Question: I have a table 'tblUniqueRec' with 14 fields. I'm using a form, 'frmUniqueRec' to display those fields in text boxes and using 3 combo boxes to filter the records. 3 of the 14 fields will be used as a filter criteria. See this table for an example:

Value1, Value2, Value3 are the 3 values that will be in 3 separate combo boxes, and depending on which is selected, it will show Field4-Field14 that aligns with all 3 criteria.
I have tried the following:
Populate each textbox using a query in VBA by setting the control source for that text box a query:
'''
1Val = Nz(Me.Value1.Value, "")
2Val = Nz(Me.Value2.Value, "")
3Val = Nz(Me.Value3.Value, "")
qryZone = "SELECT Value1FROM tblUniqueRec WHERE Value1= '" & 1Val & "' and Value2= '" & 2Val & "' and Value3 = '" & 3Val & "'"""
Me.textbox1.ControlSource = qryZone
'''
I've tried doing so in the property sheet as well as VBA, but neither worked.
I have also tried setting the default value in the property sheet for each text box to a 'DLookUp', but this also didn't work:
'''
=DLookUp([Field1],[tblUniqueRec],[Value1]=[1Val] And [Value2]=[2Val] And [Value3]=[3Val])
'''
I also tried 'DLookUp' where I hard coded the values and it didn't work.
How can I do this properly?
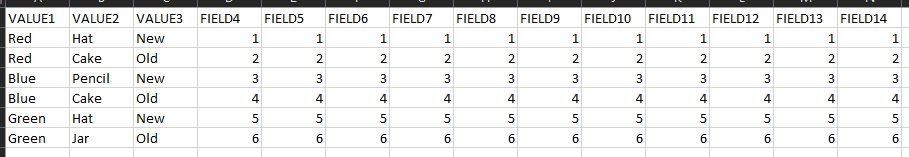
Answer: The common way to do this is to filter the form with unbound combo boxes:
<URL>
form before filter:
<URL>
form after filtering:
<URL>
First note is that normally you would have a Value1 type table filled with all the values Value1 can take. Normally the combobox rowsource is made using a type table including the type table index but here we don't have that. Instead select only Value1 and make sure to find the unique values only property of the rowsource query and set it to yes.
Once the comboboxes are done hook them up to the form using the afterupdate event. use the same code in each event or abstract it to a function.
'''
Private Sub cmbValue1_AfterUpdate()
'Form_frmUniqueRecords.Filter = cmbValue1.Value
'note the single quotes around values ( ' ') this is an unfortunate necessity when testing strings
If Not IsNull(cmbValue1) And Not IsNull(cmbValue2) And Not IsNull(cmbValue3) Then
Me.Filter = "Value1 = '" & cmbValue1.Value & "' AND Value2 = '" & cmbValue2.Value & "' AND Value3 = '" & cmbValue3.Value & "'"
Me.FilterOn = True
Else
'decide how to handle default values and empty boxes to figure out what to do else
End If
End Sub
'''